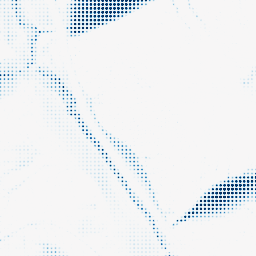
Category: morphological
Decomposition family: morphological_ellipse
Decomposition parameters: operation: closing
width: 50
height: 10
Upsampling method: sinc_blackman
Upsampling parameters: scale: 8
kernel_size: 4
Upsampling scale: 8